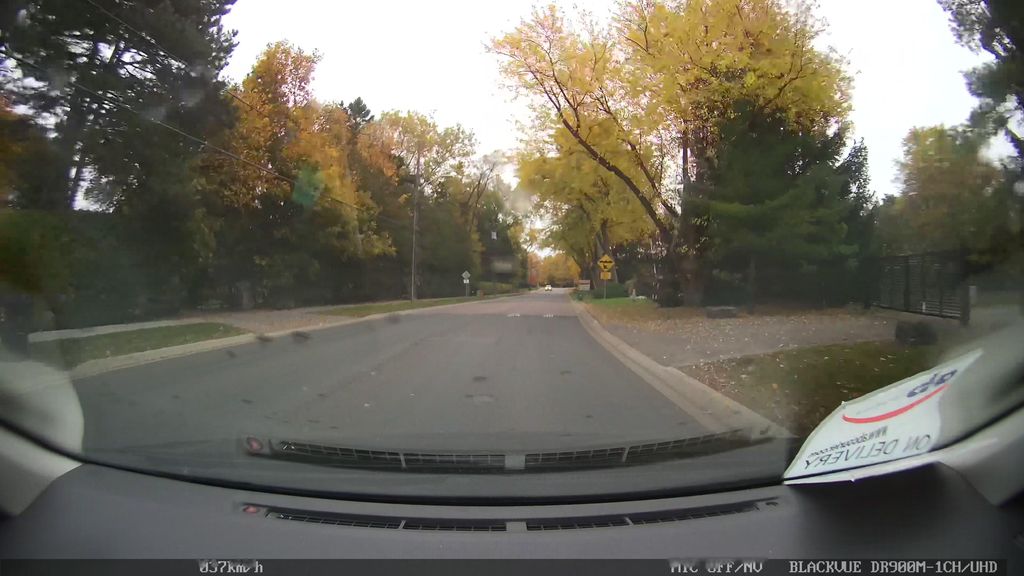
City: toronto